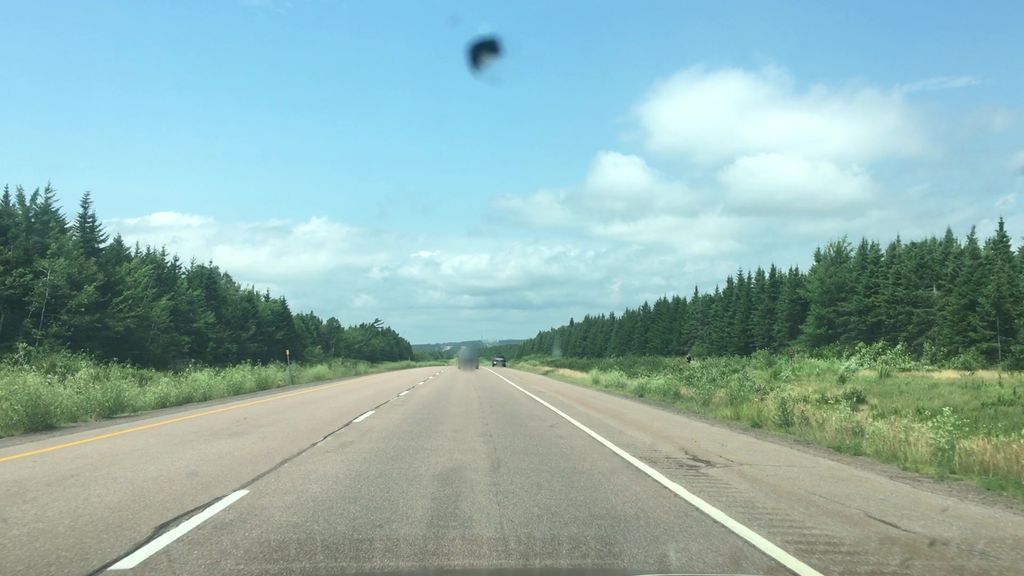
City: charlottetown